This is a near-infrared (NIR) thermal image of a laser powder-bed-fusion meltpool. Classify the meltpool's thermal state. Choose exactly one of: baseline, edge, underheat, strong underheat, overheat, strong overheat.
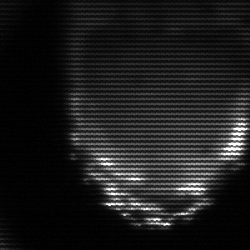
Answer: edge